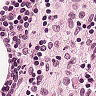
Metastatic tissue present: no